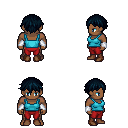
a pixel art fantasy rpg character, male body template, human, dark skin, teal pirate shirt, red pants, raven short bangs hairstyle, white cloth bracers, brown shoes, four views (front, back, left, right), 2x2 character sprite sheet, small pixel art, hard edges, no anti-aliasing